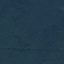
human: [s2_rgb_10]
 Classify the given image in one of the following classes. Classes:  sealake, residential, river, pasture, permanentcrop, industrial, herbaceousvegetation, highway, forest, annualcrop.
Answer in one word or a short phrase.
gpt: Forest